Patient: sex F, age 77
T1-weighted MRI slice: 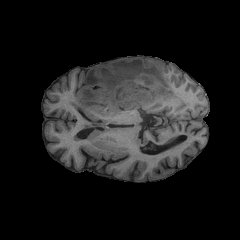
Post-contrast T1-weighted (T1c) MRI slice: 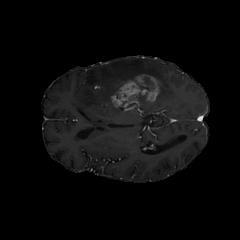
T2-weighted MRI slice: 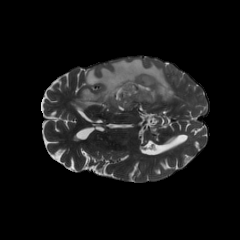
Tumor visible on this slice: yes
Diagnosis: Glioblastoma, IDH-wildtype
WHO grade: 4